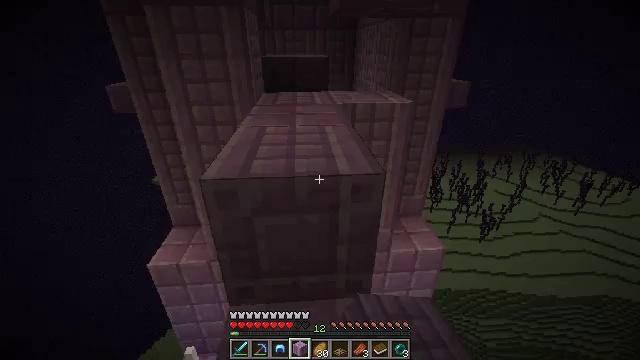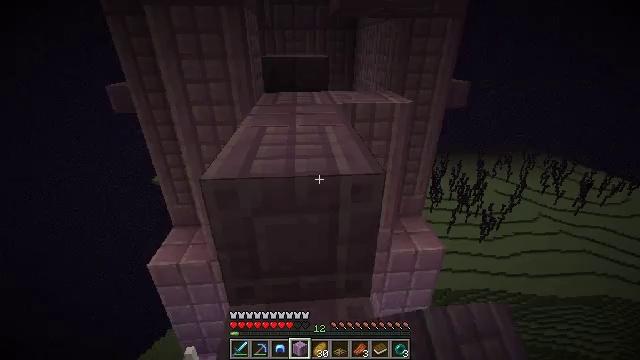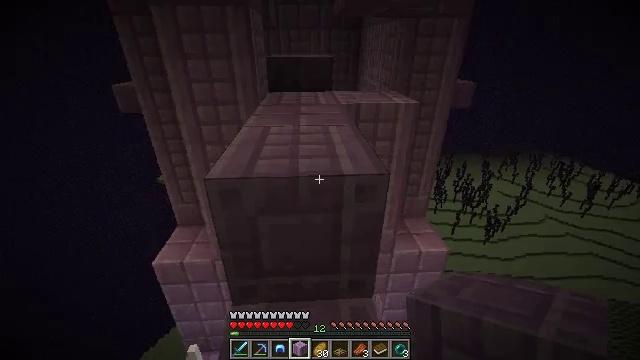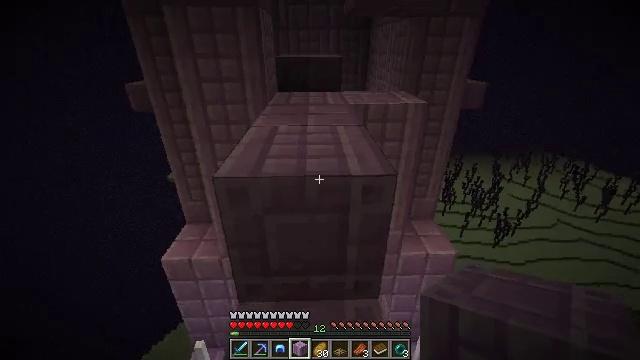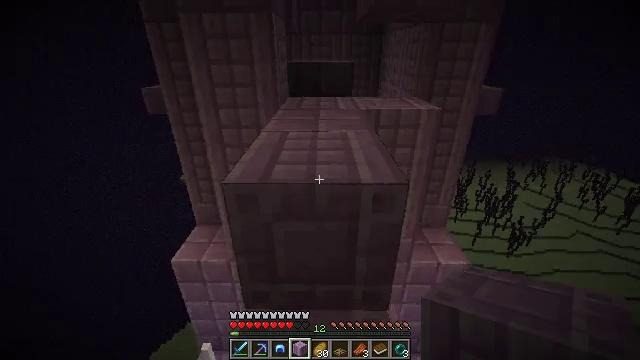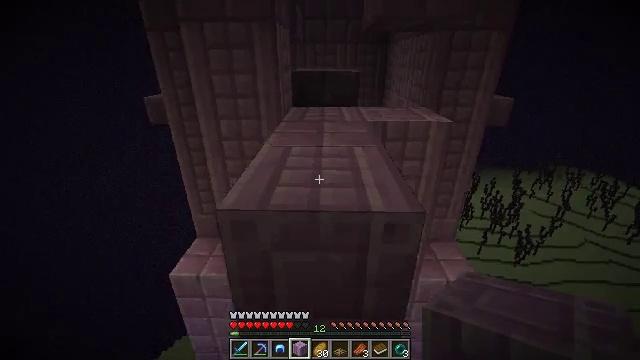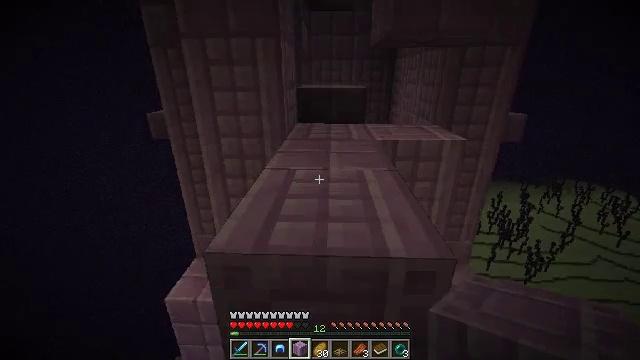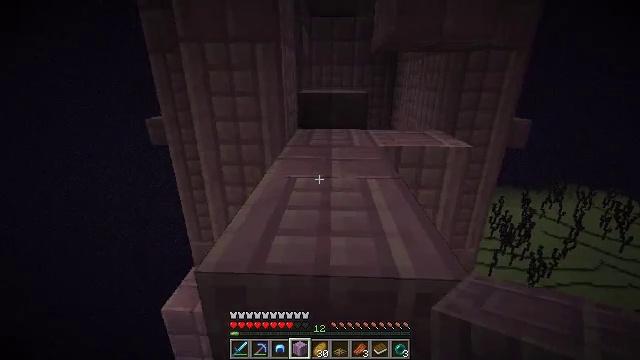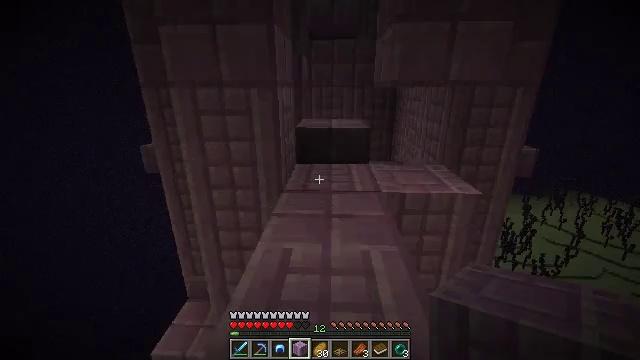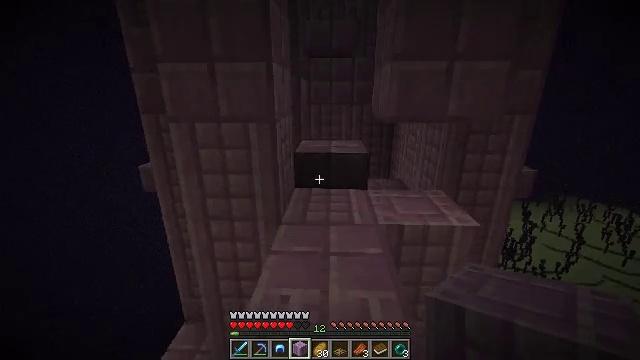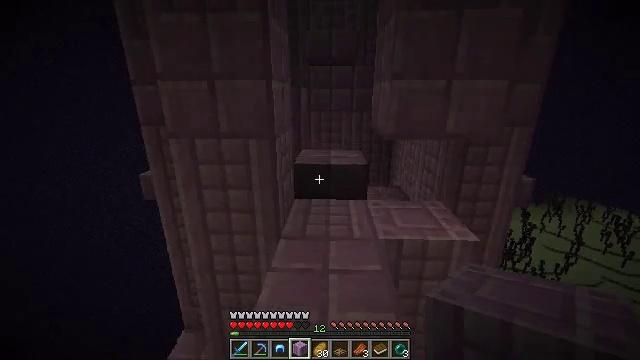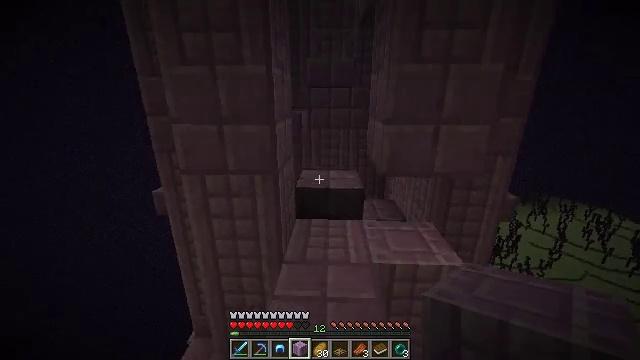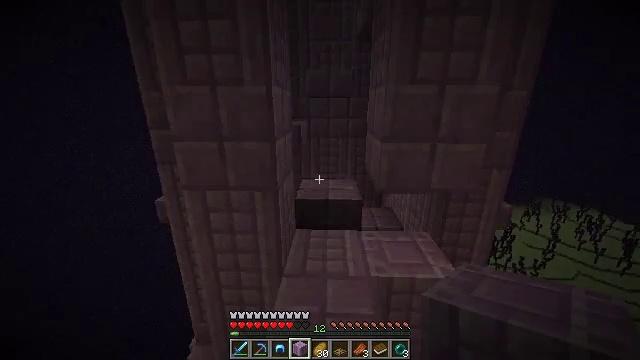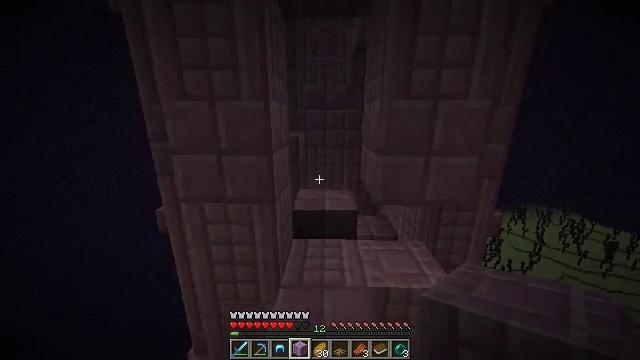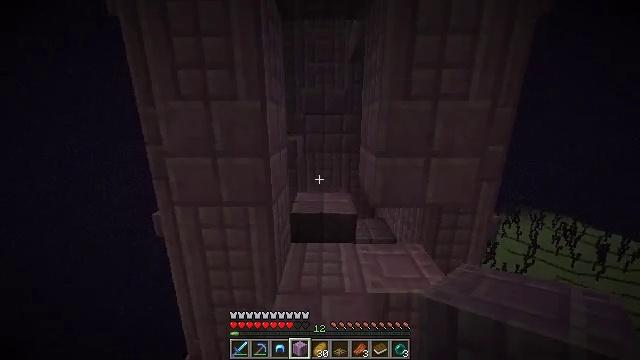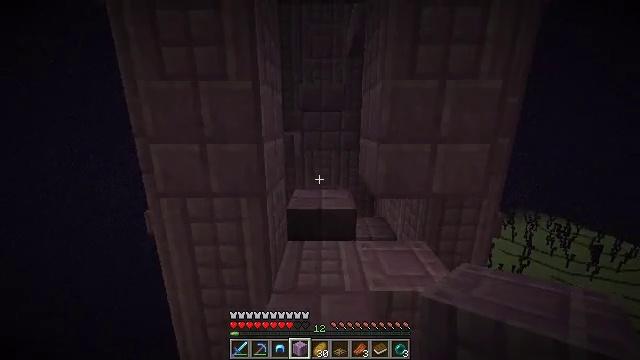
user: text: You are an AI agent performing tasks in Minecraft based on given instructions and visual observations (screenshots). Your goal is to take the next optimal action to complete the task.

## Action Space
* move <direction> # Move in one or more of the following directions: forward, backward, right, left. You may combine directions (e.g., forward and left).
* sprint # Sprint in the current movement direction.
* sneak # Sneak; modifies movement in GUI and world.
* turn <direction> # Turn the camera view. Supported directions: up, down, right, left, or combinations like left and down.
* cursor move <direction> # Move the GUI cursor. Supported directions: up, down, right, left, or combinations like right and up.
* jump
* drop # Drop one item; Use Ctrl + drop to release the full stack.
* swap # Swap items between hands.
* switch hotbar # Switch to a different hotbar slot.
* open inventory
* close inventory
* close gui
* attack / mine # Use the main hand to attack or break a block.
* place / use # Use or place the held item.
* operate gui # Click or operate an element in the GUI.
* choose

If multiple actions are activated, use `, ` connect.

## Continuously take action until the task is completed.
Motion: motion action
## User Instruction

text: Break the purpur slab from a structure.
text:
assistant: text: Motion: no_op
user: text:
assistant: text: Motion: no_op
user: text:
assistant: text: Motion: turn left
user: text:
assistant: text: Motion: move forward, turn left
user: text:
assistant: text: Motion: move forward, turn up
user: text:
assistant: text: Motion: move forward, turn left and up
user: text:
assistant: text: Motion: move forward, turn up
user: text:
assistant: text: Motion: move forward, turn up, jump
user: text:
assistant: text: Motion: move forward, sprint, turn up, jump
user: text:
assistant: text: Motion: move forward, sprint, jump
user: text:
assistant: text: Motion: move forward, sprint, jump
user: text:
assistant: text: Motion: move forward, sprint
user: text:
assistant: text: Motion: move forward, sprint, turn up
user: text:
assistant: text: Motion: move forward, turn up
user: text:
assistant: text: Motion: move forward
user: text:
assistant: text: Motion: move forward, turn up
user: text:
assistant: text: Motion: move forward, turn up
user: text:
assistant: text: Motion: move forward, turn up
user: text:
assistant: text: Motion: move forward
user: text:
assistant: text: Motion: move forward
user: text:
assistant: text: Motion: move forward
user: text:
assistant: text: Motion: move forward
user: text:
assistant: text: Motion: move forward
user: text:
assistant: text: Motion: move forward
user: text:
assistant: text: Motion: move forward
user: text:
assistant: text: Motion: turn left and down
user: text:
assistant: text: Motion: turn left and down
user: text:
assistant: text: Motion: turn left
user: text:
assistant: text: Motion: no_op
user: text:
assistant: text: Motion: turn right and up